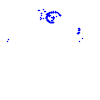
Particle: proton